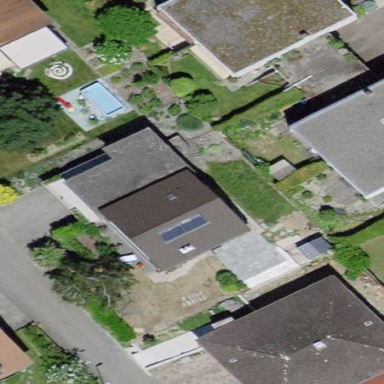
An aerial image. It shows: Residential building.